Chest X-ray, PA view. Patient: 32 years old, sex F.
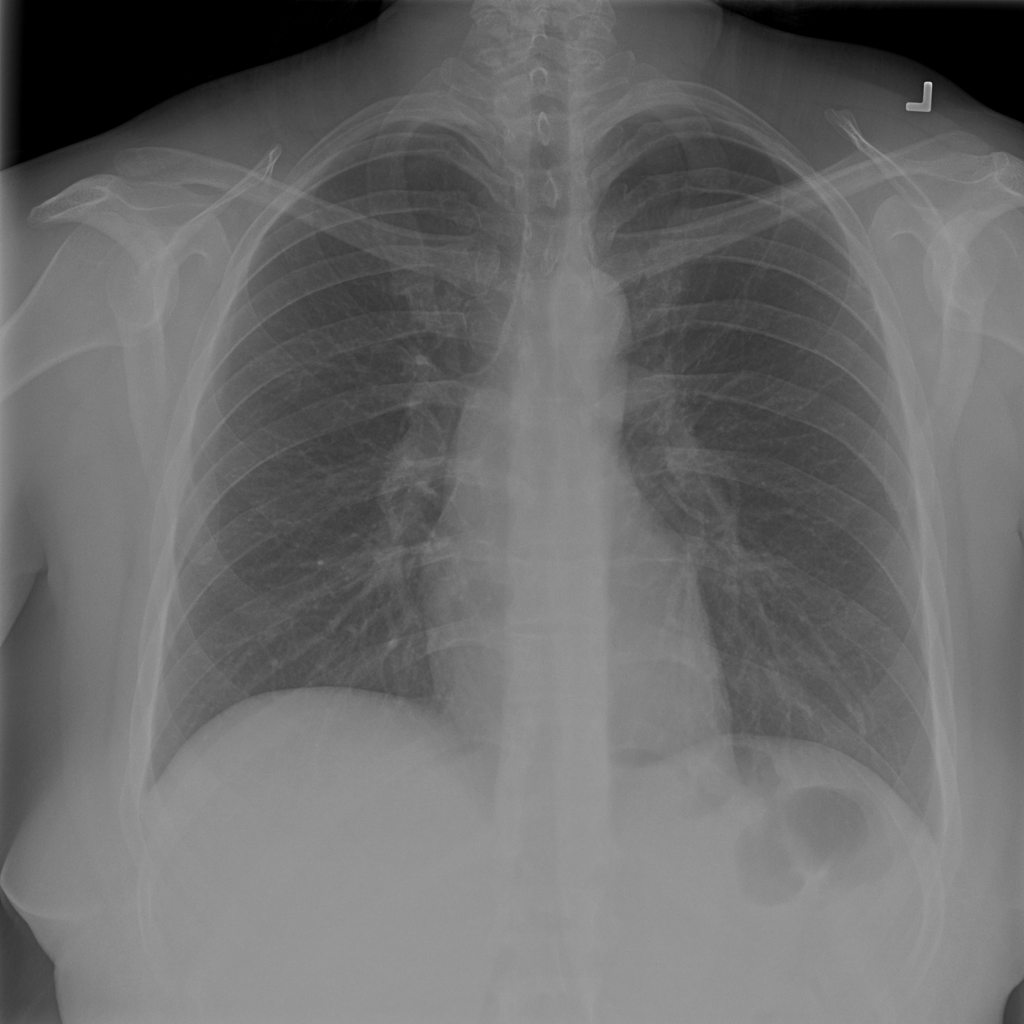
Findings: No Finding